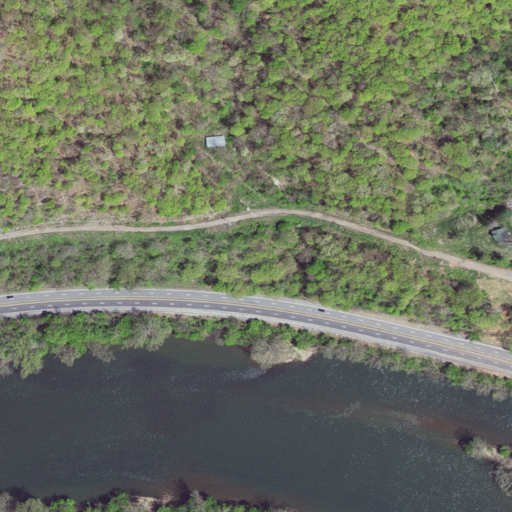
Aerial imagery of valley in Virginia named Manuel Hollow containing deciduous forest, open water, open development, low intensity development, medium intensity development, grassland, pasture, high intensity development, evergreen forest, woody wetlands, and herbaceous wetlands